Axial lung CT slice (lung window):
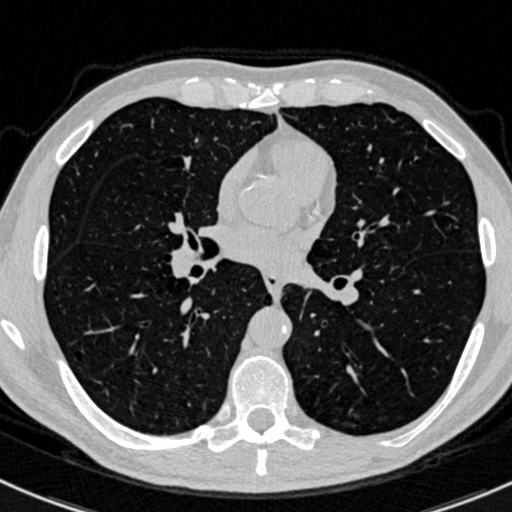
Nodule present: no